Field crop: tomato
Growth stage: 1
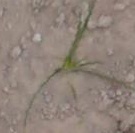
Species: cyperus